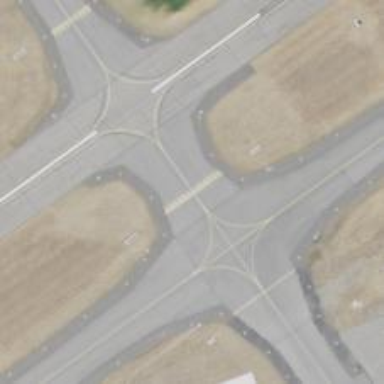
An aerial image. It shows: View of taxiway at the airport.